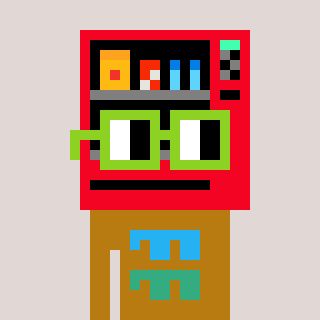
a pixel art character with square light green glasses, a vending machine-shaped head and a gold-colored body on a warm background